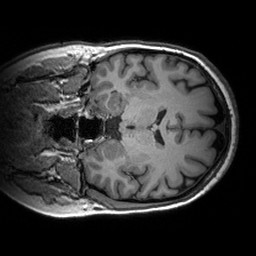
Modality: T1w
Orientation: coronal
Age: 29
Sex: female
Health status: healthy
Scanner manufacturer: siemens
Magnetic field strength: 3 T
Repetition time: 2.53 s
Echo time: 0.00288 s